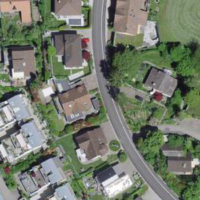
EUNIS habitat code: 54
Species observed at this site:
Cephalanthera damasonium
Symphyotrichum novae-angliae
Lysimachia nummularia
Asplenium scolopendrium